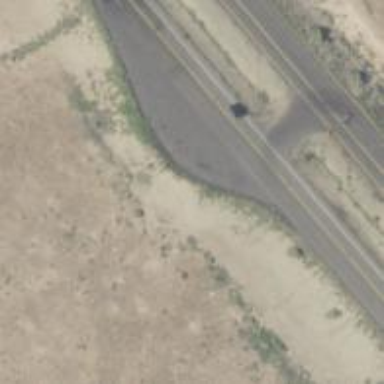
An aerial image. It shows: Trunk link highway with asphalt surface.